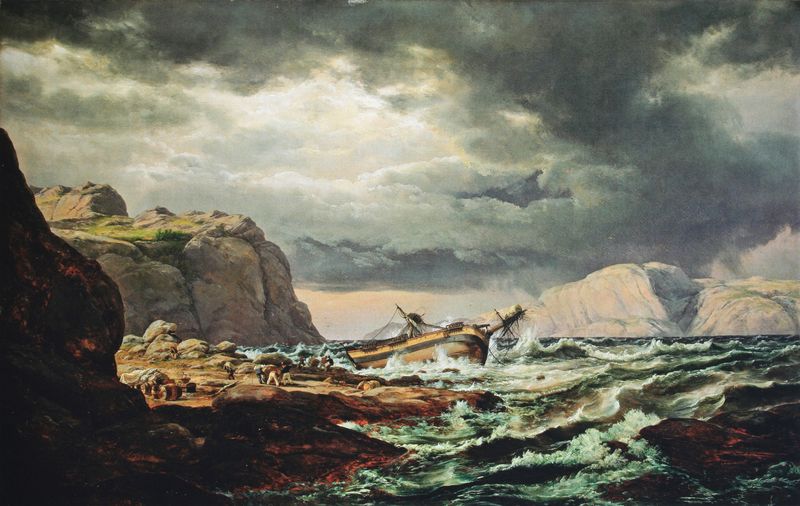
Titel: Gestrandetes Schiff an der norwegischen Küste
Künstler: Johan Christian Dahl
Standort: Oslo
Institution: Nasjonalmuseet for kunst, arkitektur og design
Schlagwörter: berg, blau, dunkel, felsen, gemälde, gestein, gewitter, himmel, meer, schatten, wasser, wolken, gelb, grün, landschaft, menschen, ocker, see, ufer, braun, grau, licht, männer, schwarz, weiss, eis, gras, rot, wiese, leute, stein, steine, natur, wind, sonne, insel, land, gold, rosa, boot, gischt, küste, schiff, segel, strand, wellen, mast, segelschiff, berge, fels, klippen, untergehen, violett, ladung, masten, romantik, aufgewühlt, brandung, flut, landung, naturgewalt, schiffbruch, seenot, seestück, sinken, sturm, unglück, untergang, unwetter, wetter, wogen, bucht, klippe, steilküste, regen, riff, moos, lichtung, eisberg, tote, stand, fass, rau, bewachsen, witterung, wrack, griechenland, fässer, matrosen, felsenküste, gestrandet, kentern, retten, rettung, schiffswrack, sos, mannschaft, seeleute, wolkenbruch, eisberge, gekentert, aufgepeitscht, unheil, schiffsbruch, entern, scheitern, dunkle wolken, blauphase, gerettet, leck, schwere see, wolken reißen auf, tsturm, schifbruch, schiffsuntergang, verunglücken, weiße berge, kürse, stürm